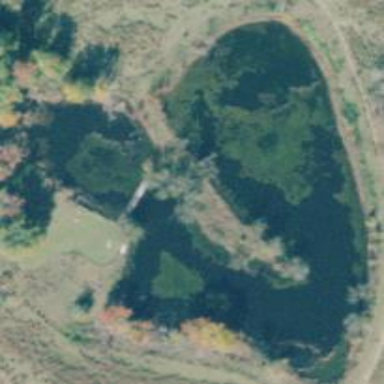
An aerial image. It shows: Pond surrounded by natural water.